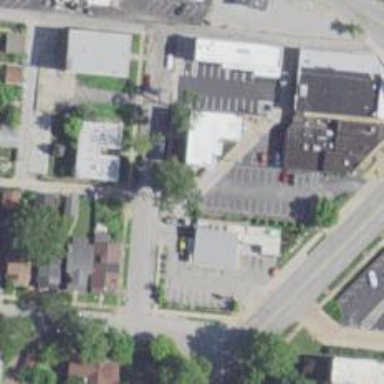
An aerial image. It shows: Alley classified as service road.